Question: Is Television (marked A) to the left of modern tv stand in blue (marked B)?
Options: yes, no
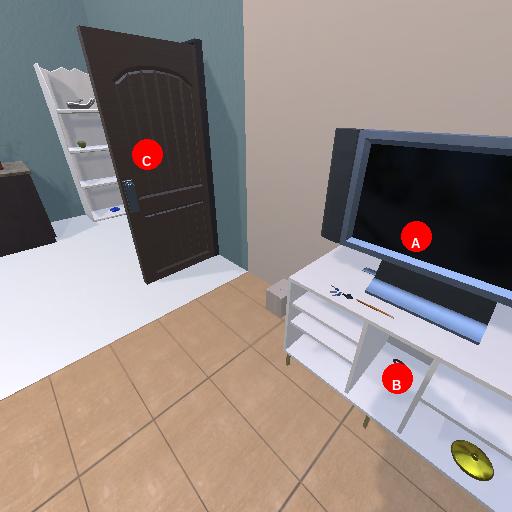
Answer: yes